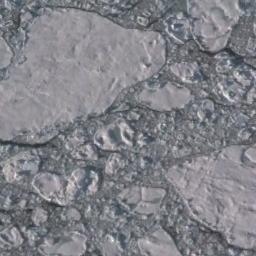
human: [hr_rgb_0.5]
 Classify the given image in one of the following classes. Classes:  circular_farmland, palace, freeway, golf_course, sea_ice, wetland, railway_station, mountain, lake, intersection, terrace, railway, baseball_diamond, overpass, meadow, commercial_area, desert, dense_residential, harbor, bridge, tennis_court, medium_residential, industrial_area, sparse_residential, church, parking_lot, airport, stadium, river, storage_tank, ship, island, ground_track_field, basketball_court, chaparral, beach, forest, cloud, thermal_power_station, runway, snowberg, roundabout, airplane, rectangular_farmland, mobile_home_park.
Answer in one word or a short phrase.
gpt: sea_ice